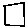
Label: square